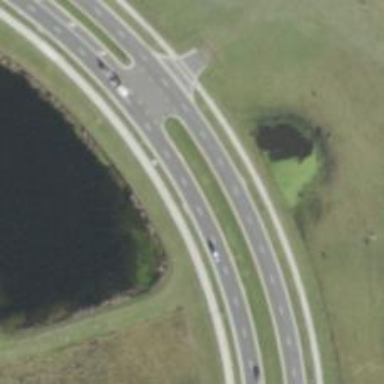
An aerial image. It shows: Tertiary road.